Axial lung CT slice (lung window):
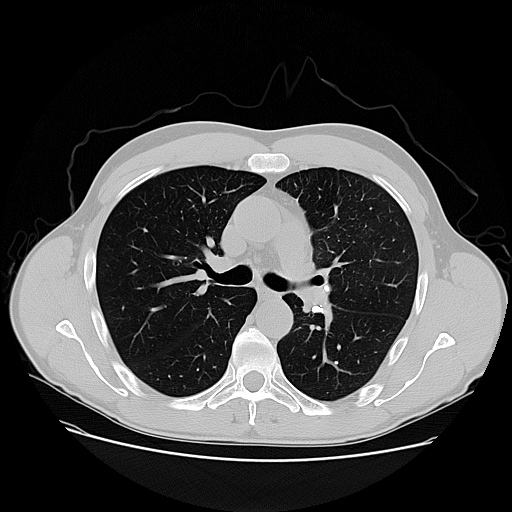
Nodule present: no